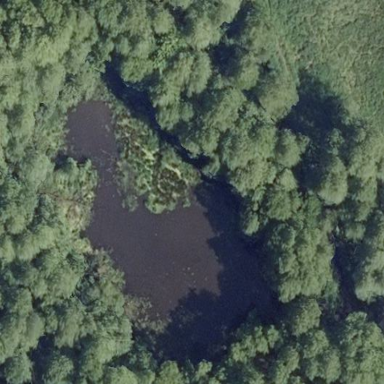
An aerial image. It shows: Pond with natural water.